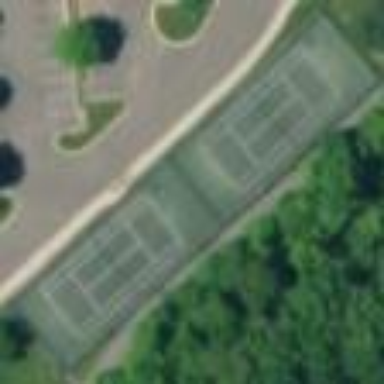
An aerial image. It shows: Tennis court on pitch designated for leisure land.